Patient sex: M
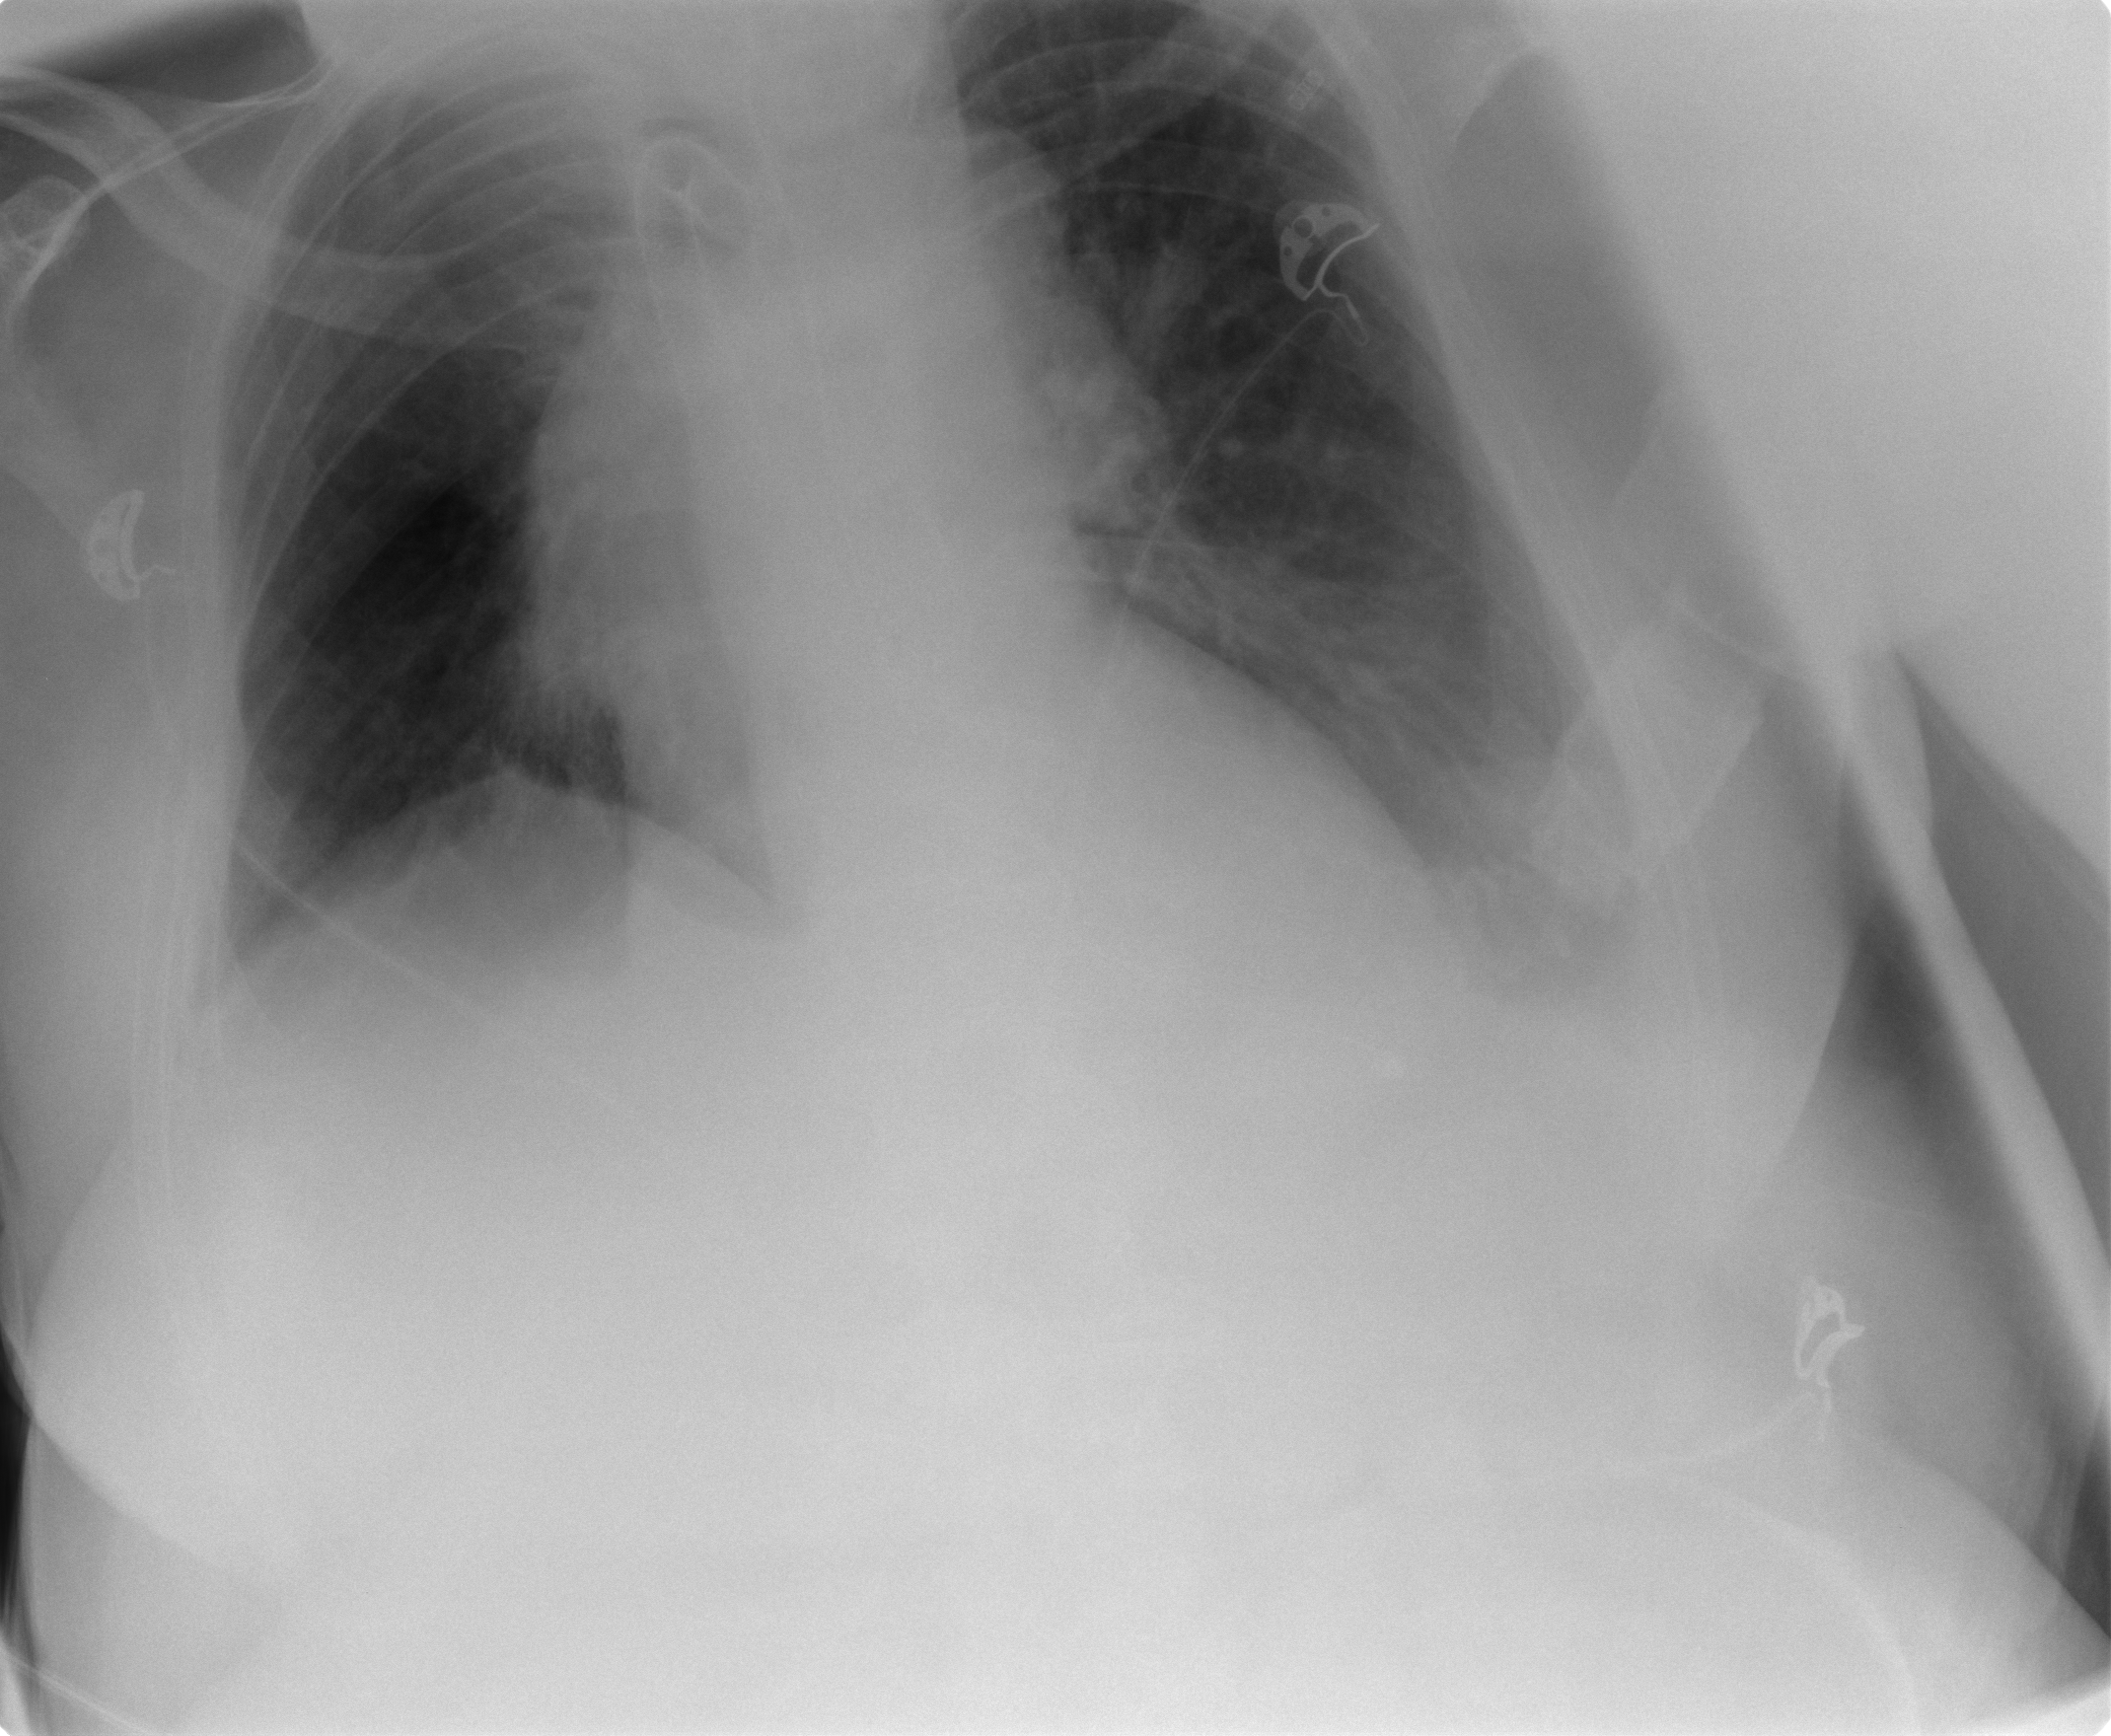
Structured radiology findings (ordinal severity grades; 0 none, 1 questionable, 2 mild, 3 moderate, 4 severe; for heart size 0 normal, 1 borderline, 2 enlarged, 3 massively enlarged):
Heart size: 1
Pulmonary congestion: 2
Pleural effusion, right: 2
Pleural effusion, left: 2
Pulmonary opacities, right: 0
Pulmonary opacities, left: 0
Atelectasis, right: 2
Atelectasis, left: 2